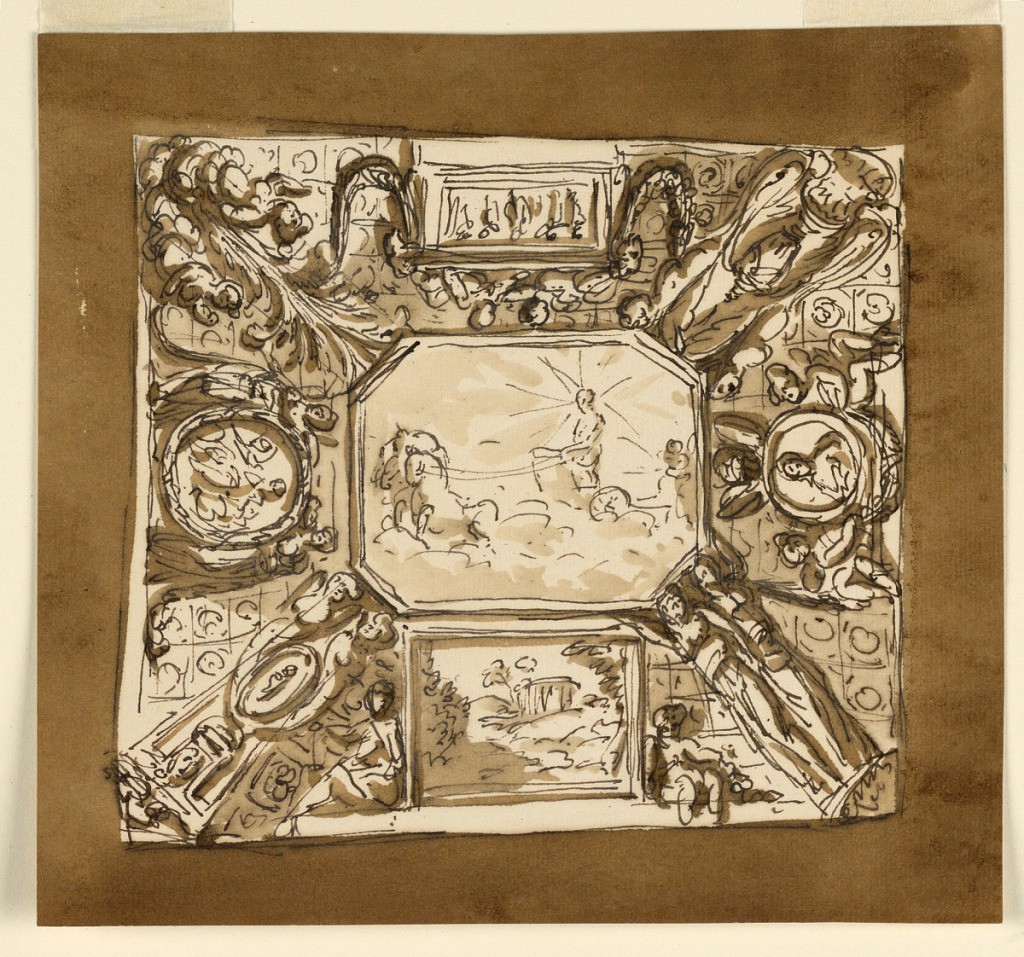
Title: Design for Ceiling Decoration
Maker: Giuseppe Barberi, Italian, 1746–1809
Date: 1746–1809
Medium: Pen and brown ink, brush and brown wash on off-white laid paper
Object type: Drawing
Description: Design for Ceiling Decoration.